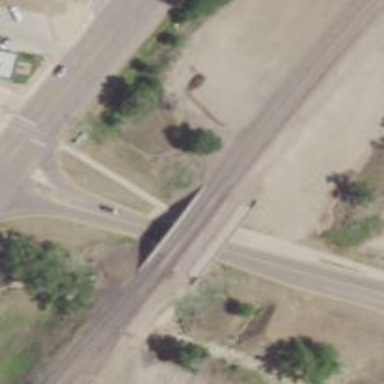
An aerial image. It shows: Railway bridge over siding.